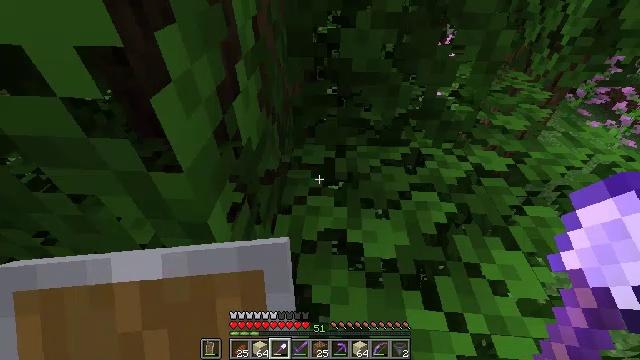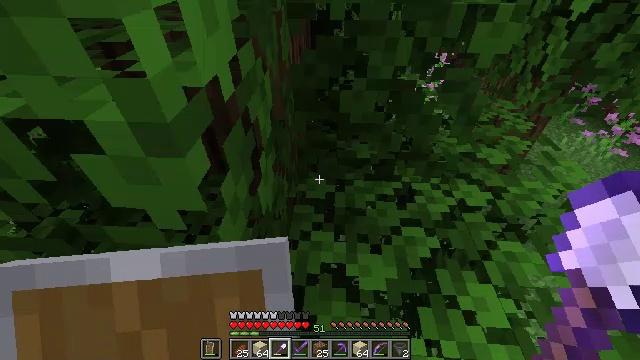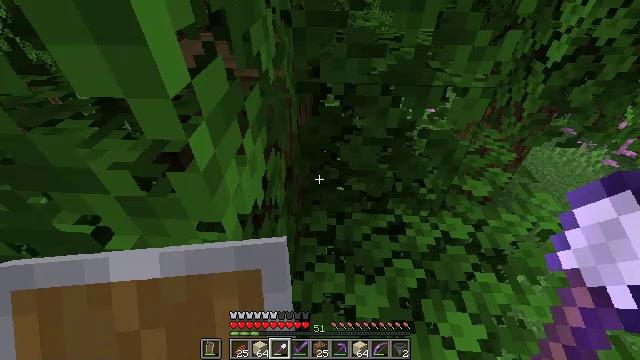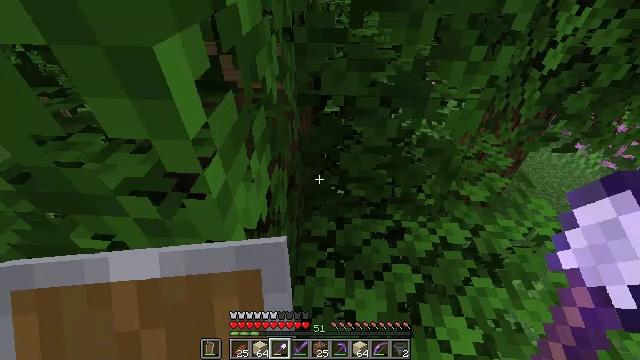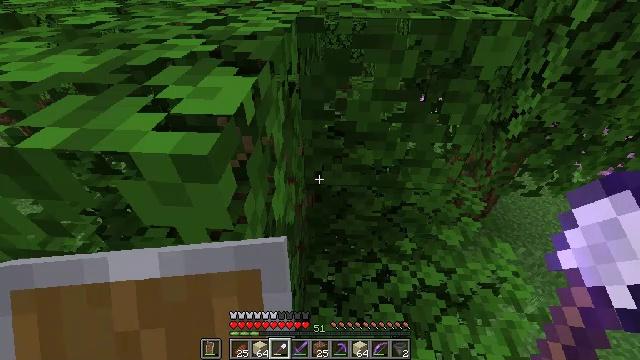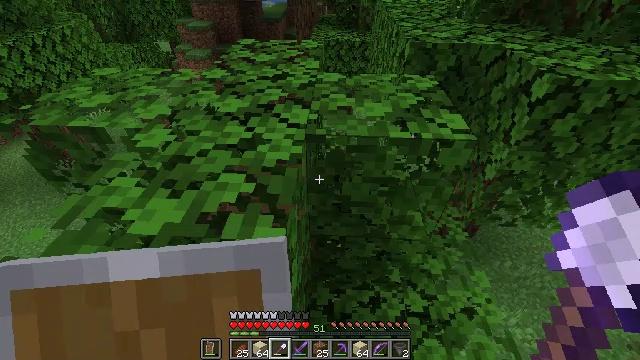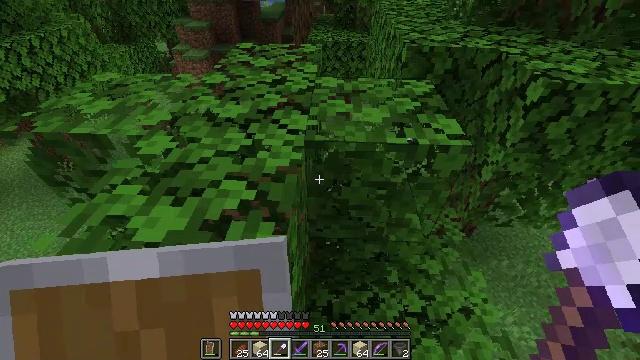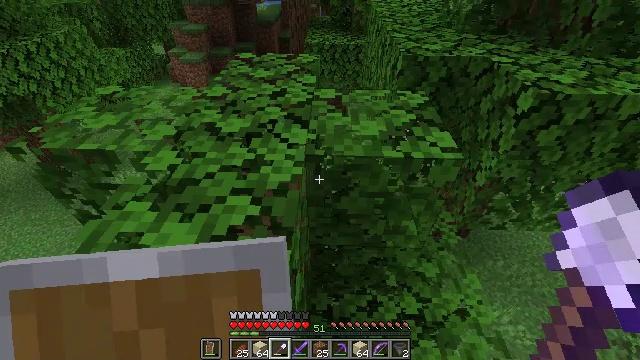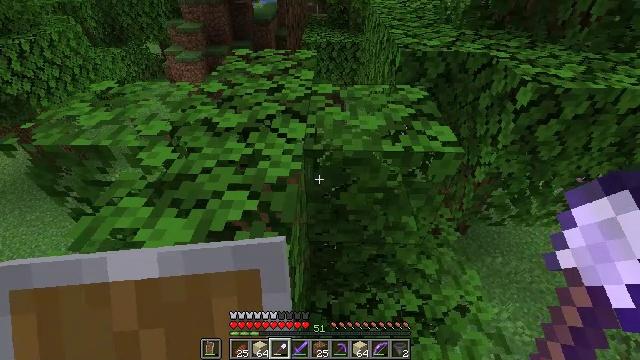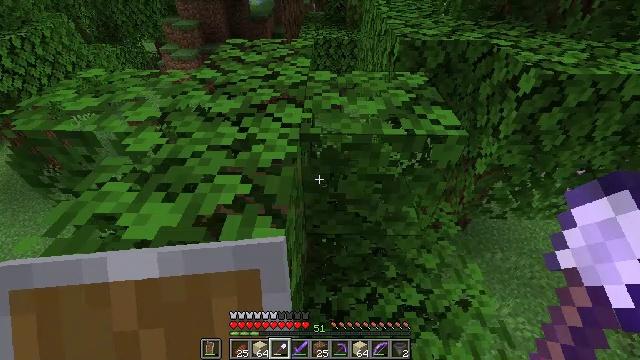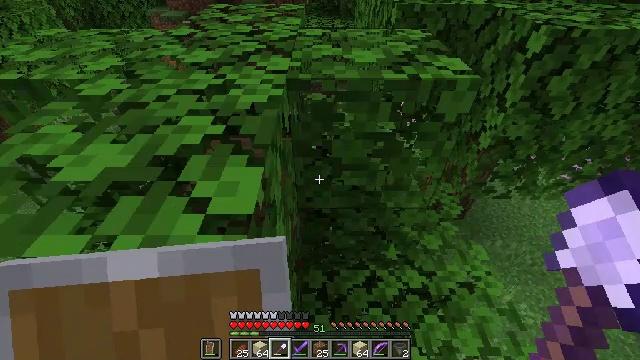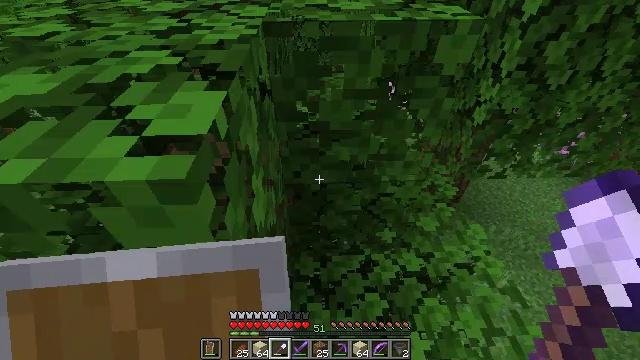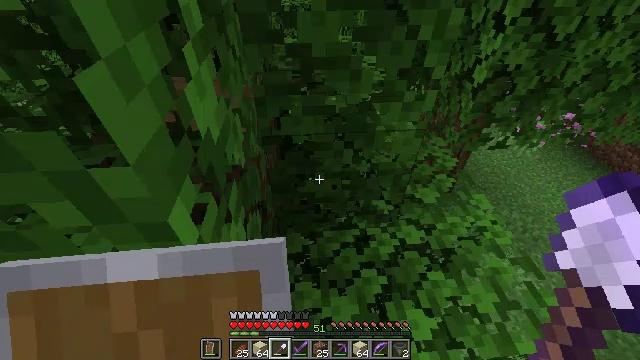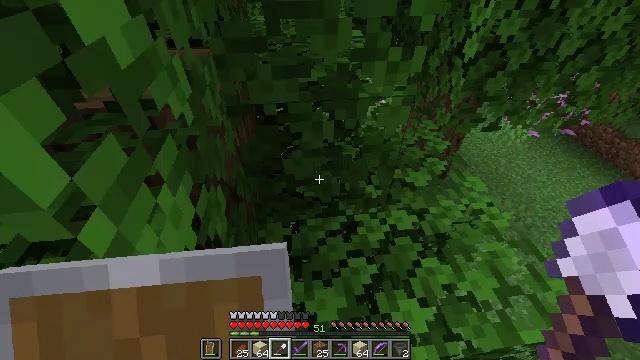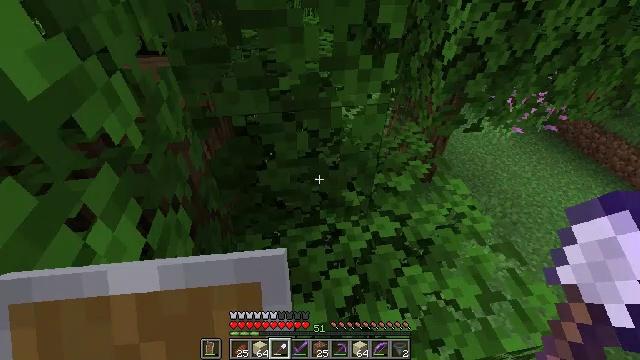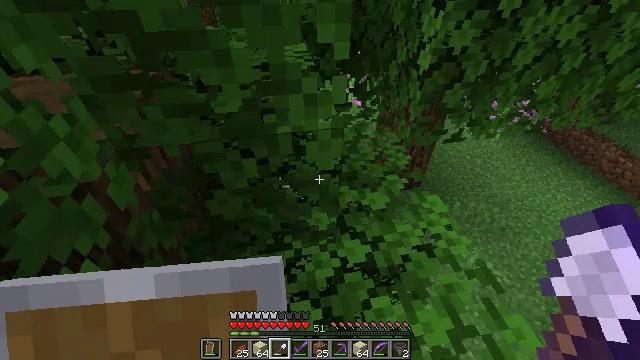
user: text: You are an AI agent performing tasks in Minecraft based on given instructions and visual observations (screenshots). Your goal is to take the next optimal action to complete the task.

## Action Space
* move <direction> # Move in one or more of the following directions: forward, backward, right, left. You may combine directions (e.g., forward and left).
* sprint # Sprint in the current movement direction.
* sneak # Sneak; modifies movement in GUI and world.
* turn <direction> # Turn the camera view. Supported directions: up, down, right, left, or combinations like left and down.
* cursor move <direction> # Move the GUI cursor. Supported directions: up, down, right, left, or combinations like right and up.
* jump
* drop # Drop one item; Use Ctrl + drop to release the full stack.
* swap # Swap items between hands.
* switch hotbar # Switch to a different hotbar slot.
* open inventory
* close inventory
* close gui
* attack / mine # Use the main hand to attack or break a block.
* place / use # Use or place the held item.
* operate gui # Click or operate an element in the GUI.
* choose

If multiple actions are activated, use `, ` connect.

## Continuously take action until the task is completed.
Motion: motion action
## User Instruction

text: Collect some oak leaves.
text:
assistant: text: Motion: move forward
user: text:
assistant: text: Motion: move forward
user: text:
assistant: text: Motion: move forward
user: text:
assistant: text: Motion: move forward
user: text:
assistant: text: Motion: move forward
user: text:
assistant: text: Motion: move forward
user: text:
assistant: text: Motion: move forward
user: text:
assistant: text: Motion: move forward and move right
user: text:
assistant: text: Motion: move forward and move right
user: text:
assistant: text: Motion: move forward and move right, turn right
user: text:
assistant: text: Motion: move forward and move right, turn right
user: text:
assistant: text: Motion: move forward and move right, turn right
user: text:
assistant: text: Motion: move forward and move right, turn right
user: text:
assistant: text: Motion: move forward and move right, turn right
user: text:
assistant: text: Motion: move forward and move right, turn right
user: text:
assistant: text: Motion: move forward and move right
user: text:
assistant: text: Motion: move forward and move right
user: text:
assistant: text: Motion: move forward and move right
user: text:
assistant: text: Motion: move forward and move right
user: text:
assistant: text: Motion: move forward and move right
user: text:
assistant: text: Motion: move forward, turn left
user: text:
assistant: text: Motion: move forward, turn left
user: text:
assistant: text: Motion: move forward, turn left
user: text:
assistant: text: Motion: move forward, turn left
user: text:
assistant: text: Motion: move forward, turn left
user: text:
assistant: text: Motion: move forward, turn left
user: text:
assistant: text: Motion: move forward, turn left
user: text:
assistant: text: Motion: move forward
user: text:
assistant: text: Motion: move forward
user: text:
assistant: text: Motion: no_op